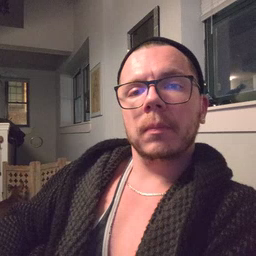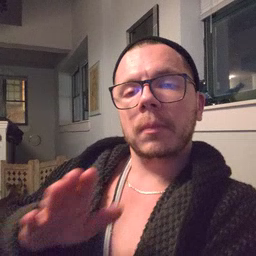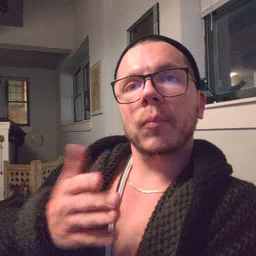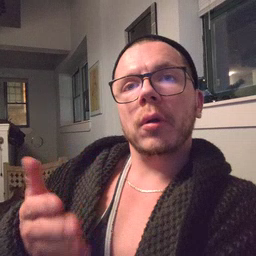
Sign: book